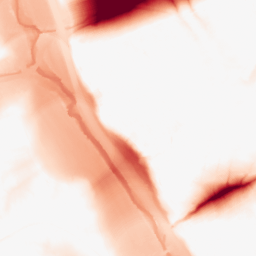
Category: morphological
Decomposition family: tophat
Decomposition parameters: size: 50
mode: black
Upsampling method: cubic_catmull_rom
Upsampling parameters: scale: 4
Upsampling scale: 4